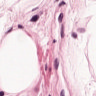
Metastatic tissue present: no